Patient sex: M
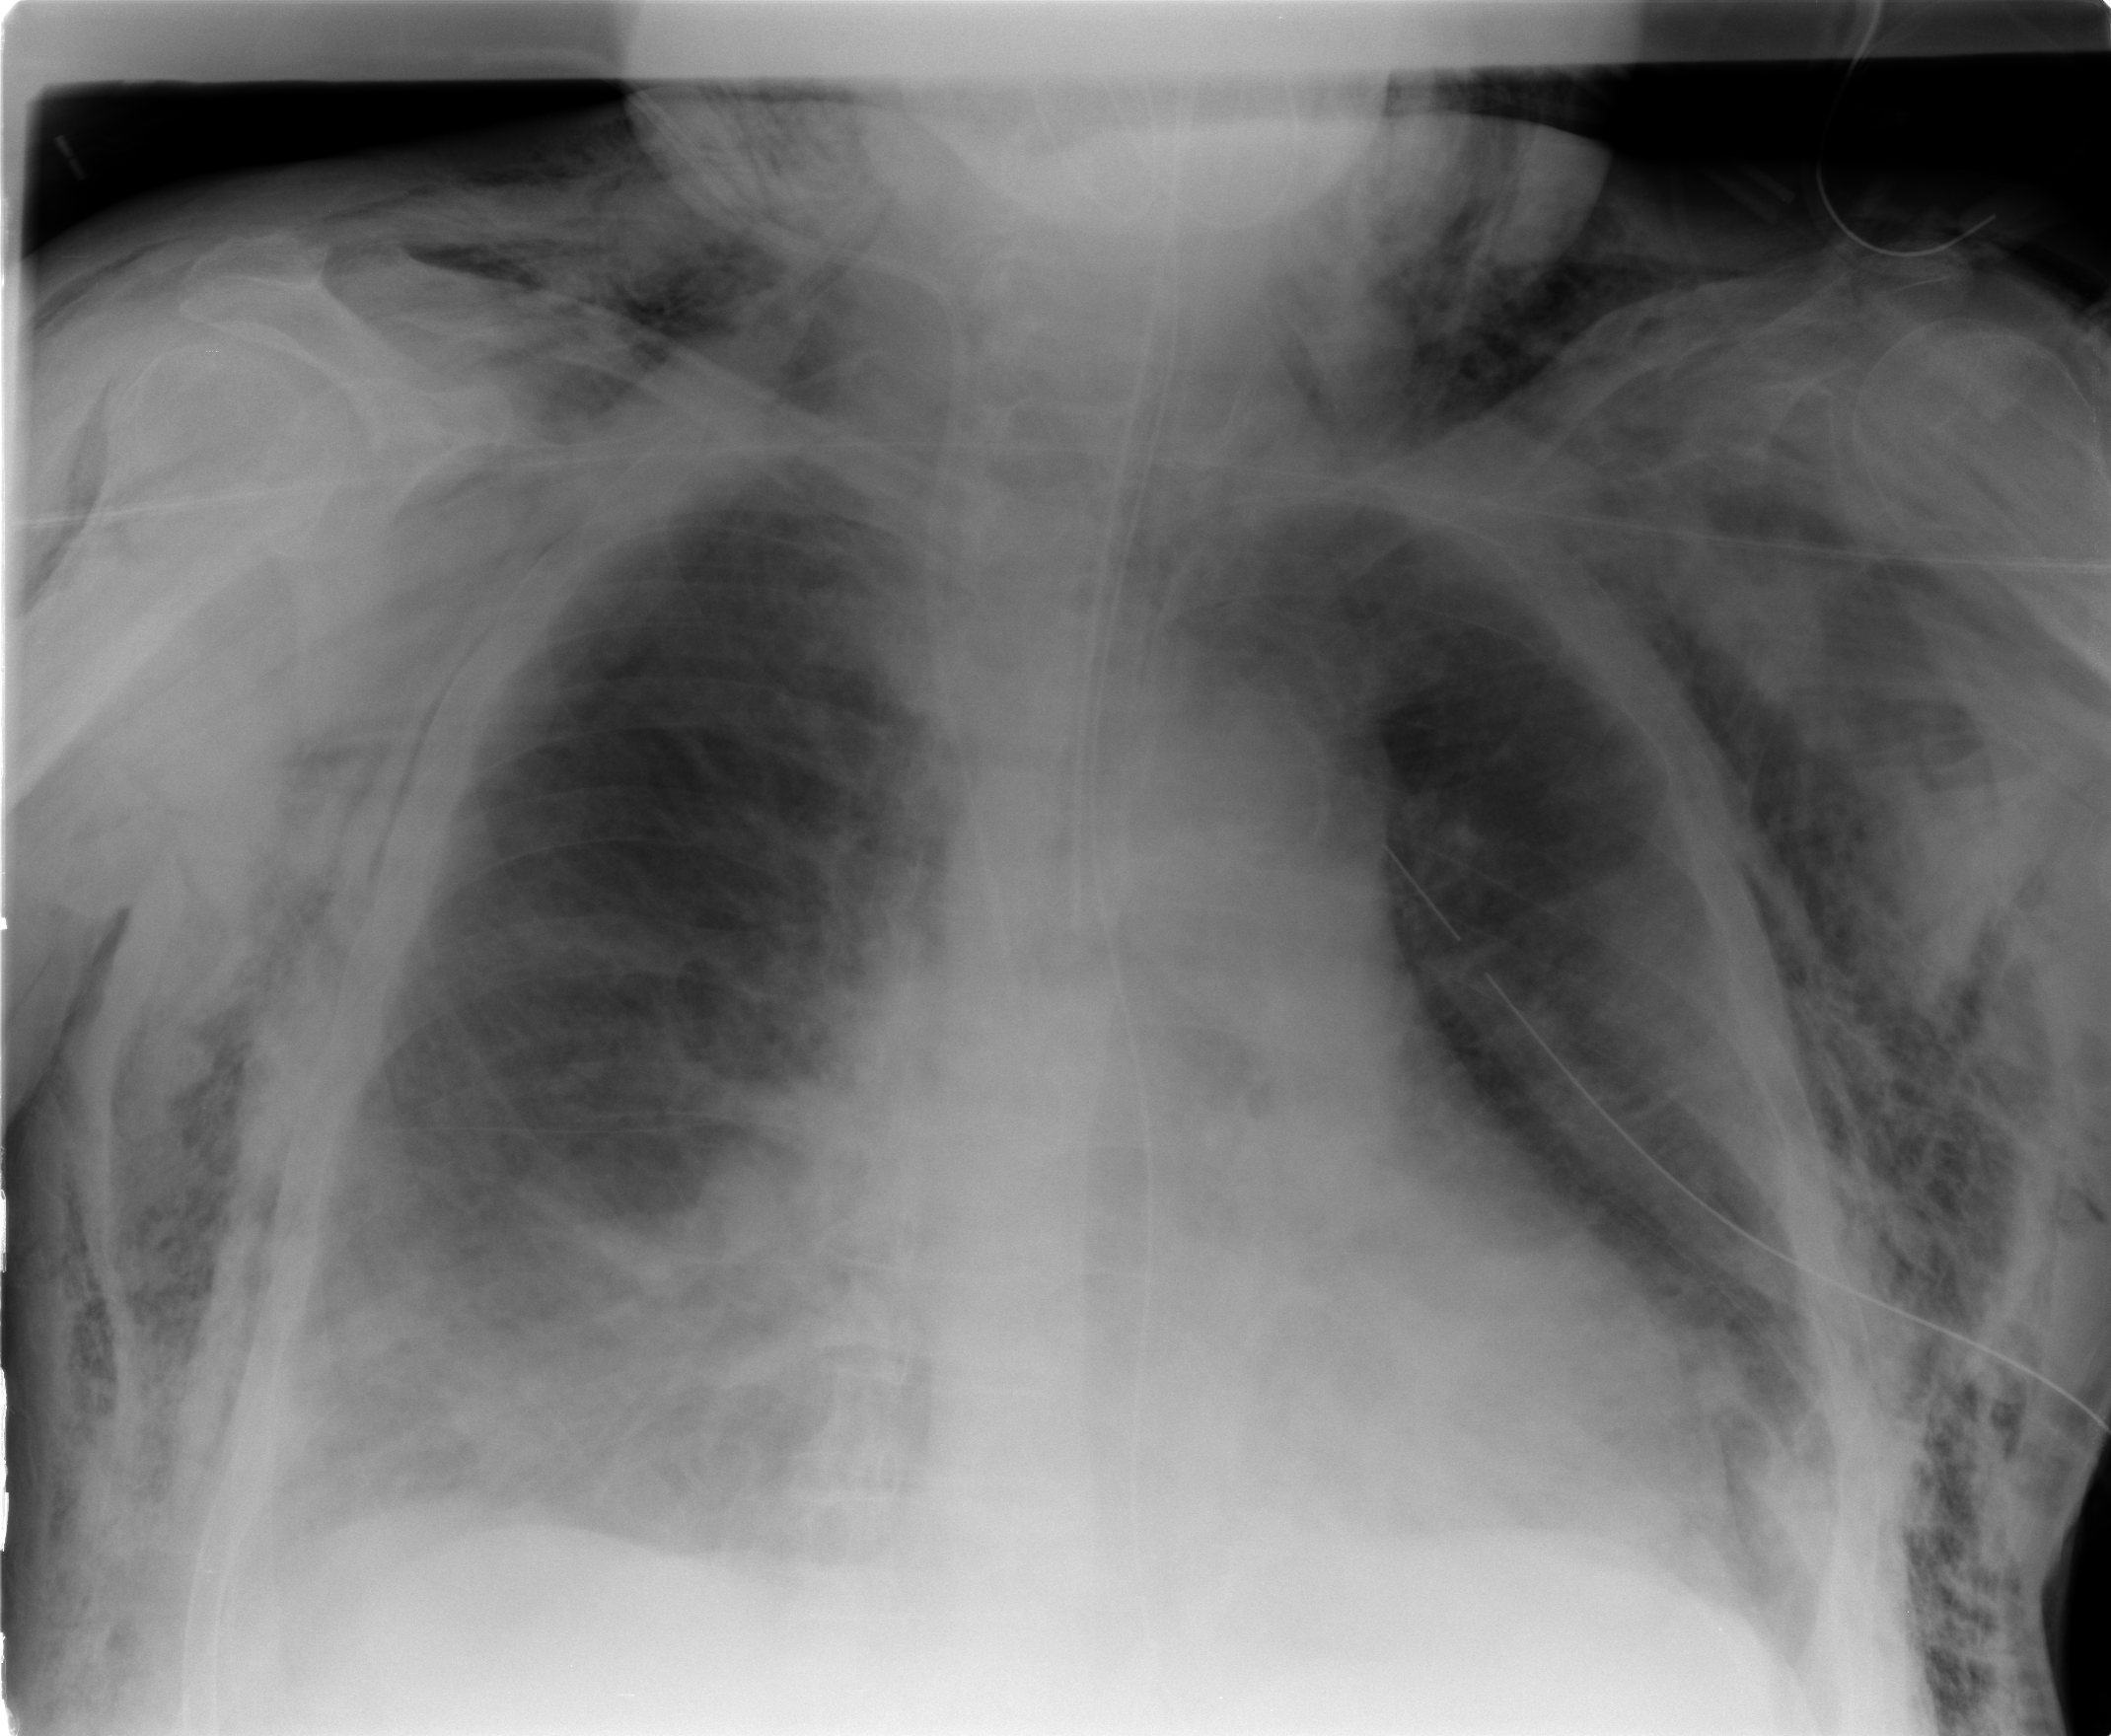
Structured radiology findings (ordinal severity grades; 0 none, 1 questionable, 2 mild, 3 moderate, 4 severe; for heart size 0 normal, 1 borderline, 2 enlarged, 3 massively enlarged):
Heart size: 2
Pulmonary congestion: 2
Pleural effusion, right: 2
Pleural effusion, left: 2
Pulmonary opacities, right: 2
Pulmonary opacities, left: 2
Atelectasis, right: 2
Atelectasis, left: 2